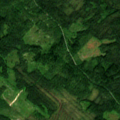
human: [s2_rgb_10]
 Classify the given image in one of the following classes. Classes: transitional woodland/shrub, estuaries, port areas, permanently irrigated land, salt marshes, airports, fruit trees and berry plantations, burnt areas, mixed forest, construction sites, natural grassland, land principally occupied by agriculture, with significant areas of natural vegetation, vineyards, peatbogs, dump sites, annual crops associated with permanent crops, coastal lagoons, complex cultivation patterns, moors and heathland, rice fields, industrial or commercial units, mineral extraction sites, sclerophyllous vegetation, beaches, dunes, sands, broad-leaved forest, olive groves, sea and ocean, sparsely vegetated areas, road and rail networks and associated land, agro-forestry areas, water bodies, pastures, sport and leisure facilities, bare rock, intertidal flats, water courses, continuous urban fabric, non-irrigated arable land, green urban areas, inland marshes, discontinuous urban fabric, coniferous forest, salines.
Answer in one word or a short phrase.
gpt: coniferous forest, mixed forest, transitional woodland/shrub